Question: Seems like i can scrape any tag and class, except h3 on this page. It keeps returning 'None' or an empty list. I'm trying to get this h3 tag:

...on the following webpage:
<URL>
And this is the code I use:
'''
from bs4 import BeautifulSoup
import requests
from pprint import pprint
from bs4 import BeautifulSoup
URL = "https://www.empireonline.com/movies/features/best-movies-2/"
response = requests.get(URL)
web_html = response.text
soup = BeautifulSoup(web_html, "html.parser")
movies = soup.findAll(name = "h3" , class_ = "jsx-<PHONE>")
movies_text=[]
for item in movies:
result = item.getText()
movies_text.append(result)
print(movies_text)
'''
Can you please help with the solution for this problem?
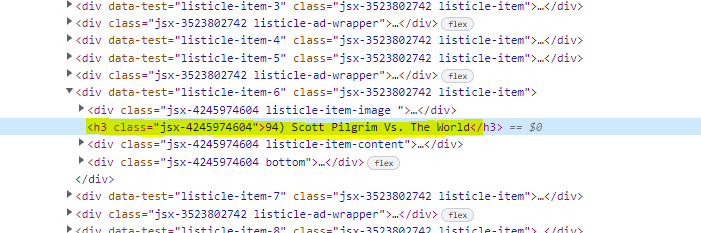
Answer: As other people mentioned this is dynamic content, which needs to be generated first when opening/running the webpage. Therefore you can't find the class "jsx-<PHONE>" with BS4.
If you print out your "soup" variable you actually can see that you won't find it. But if simply you want to get the names of the movies you can just use another part of the html in this case.
The movie name is in the alt tag of the picture (and actually also in many other parts of the html).
'''
import requests
from pprint import pprint
from bs4 import BeautifulSoup
URL = "https://www.empireonline.com/movies/features/best-movies-2/"
response = requests.get(URL)
web_html = response.text
soup = BeautifulSoup(web_html, "html.parser")
movies = soup.findAll("img", class_="jsx-952983560")
movies_text=[]
for item in movies:
result = item.get('alt')
movies_text.append(result)
print(movies_text)
'''
If you run into this issue in the future, remember to just print out the initial html you can get with soup and just check by eye if the information you need can be found.